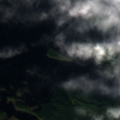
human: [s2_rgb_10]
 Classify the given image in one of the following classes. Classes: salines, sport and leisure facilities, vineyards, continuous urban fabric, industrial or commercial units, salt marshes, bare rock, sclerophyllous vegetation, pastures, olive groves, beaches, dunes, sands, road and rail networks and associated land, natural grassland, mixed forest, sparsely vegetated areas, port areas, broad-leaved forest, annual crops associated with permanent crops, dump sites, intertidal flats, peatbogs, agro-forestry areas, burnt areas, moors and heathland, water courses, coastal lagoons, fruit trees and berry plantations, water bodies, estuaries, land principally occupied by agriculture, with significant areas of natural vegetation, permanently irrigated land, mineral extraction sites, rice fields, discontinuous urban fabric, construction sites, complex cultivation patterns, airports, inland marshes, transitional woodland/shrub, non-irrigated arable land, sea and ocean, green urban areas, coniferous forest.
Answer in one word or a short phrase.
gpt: mixed forest, water bodies